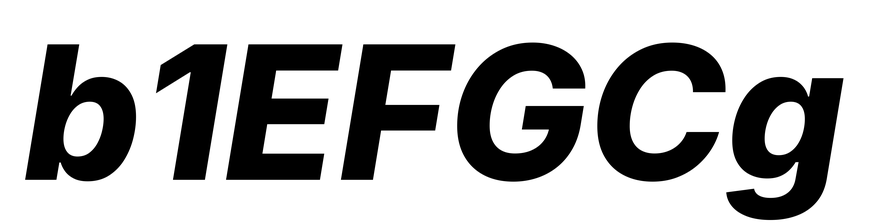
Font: Inter-Italic_ExtraBold_Italic